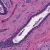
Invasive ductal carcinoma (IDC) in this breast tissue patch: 0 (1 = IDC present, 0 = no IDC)